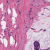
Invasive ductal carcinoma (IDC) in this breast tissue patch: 0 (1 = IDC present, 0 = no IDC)